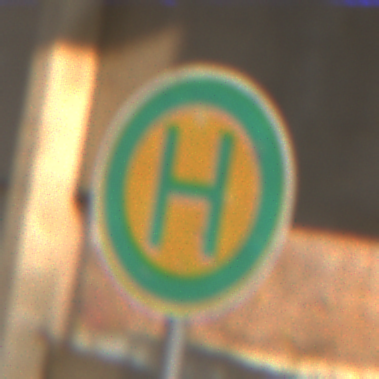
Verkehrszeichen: Haltestelle
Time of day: SunriseSunset
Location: Roofed (Suburban)
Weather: Clear
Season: NotSpecified
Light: Natural